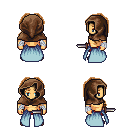
a pixel art fantasy rpg character, male body template, human, tanned skin, overskirt, red pants, brown princess hairstyle, cloth hood, white cloth bandages, brown shoes, dagger, four views (front, back, left, right), 2x2 character sprite sheet, small pixel art, hard edges, no anti-aliasing